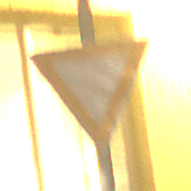
Verkehrszeichen: VorfahrtGewaehren
Umgebung: Outdoor, Urban
Tageszeit: Night
Wetter: Clear
Licht: Artificial
Jahreszeit: NotSpecified
Kontrast: HighContrast